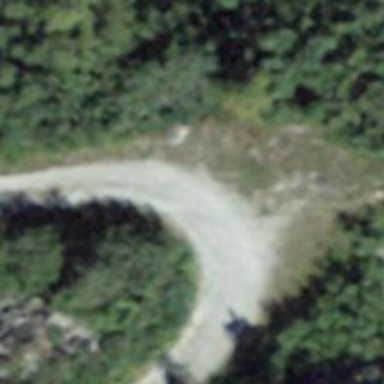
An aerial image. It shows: Intermediate difficulty hiking trail groomed in the classic style.